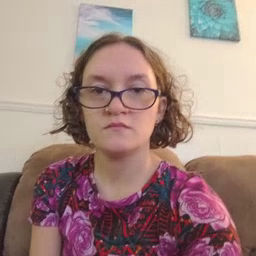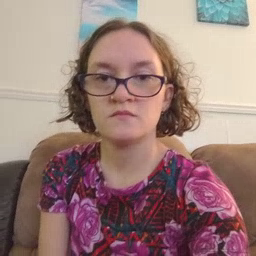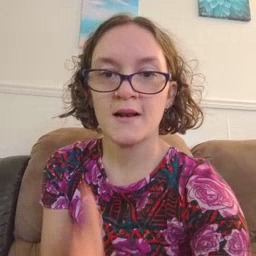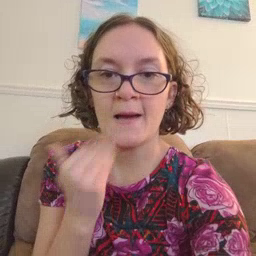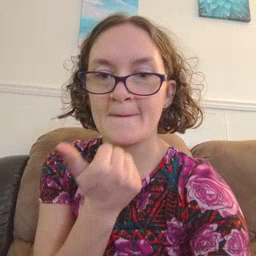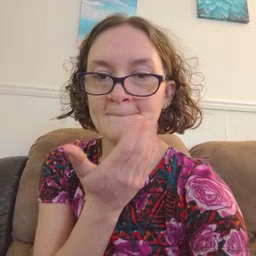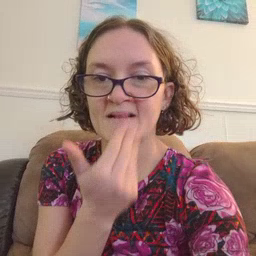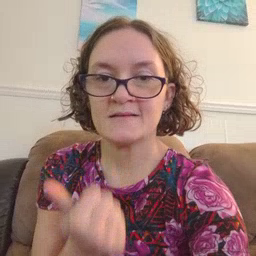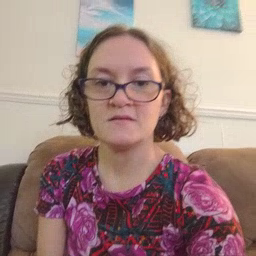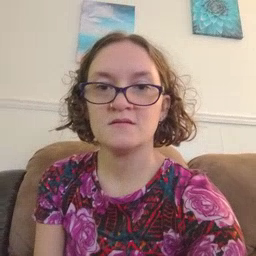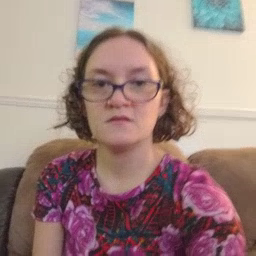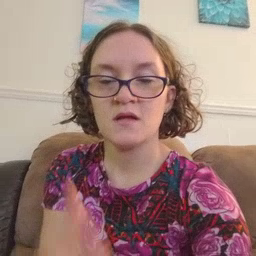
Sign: napkin